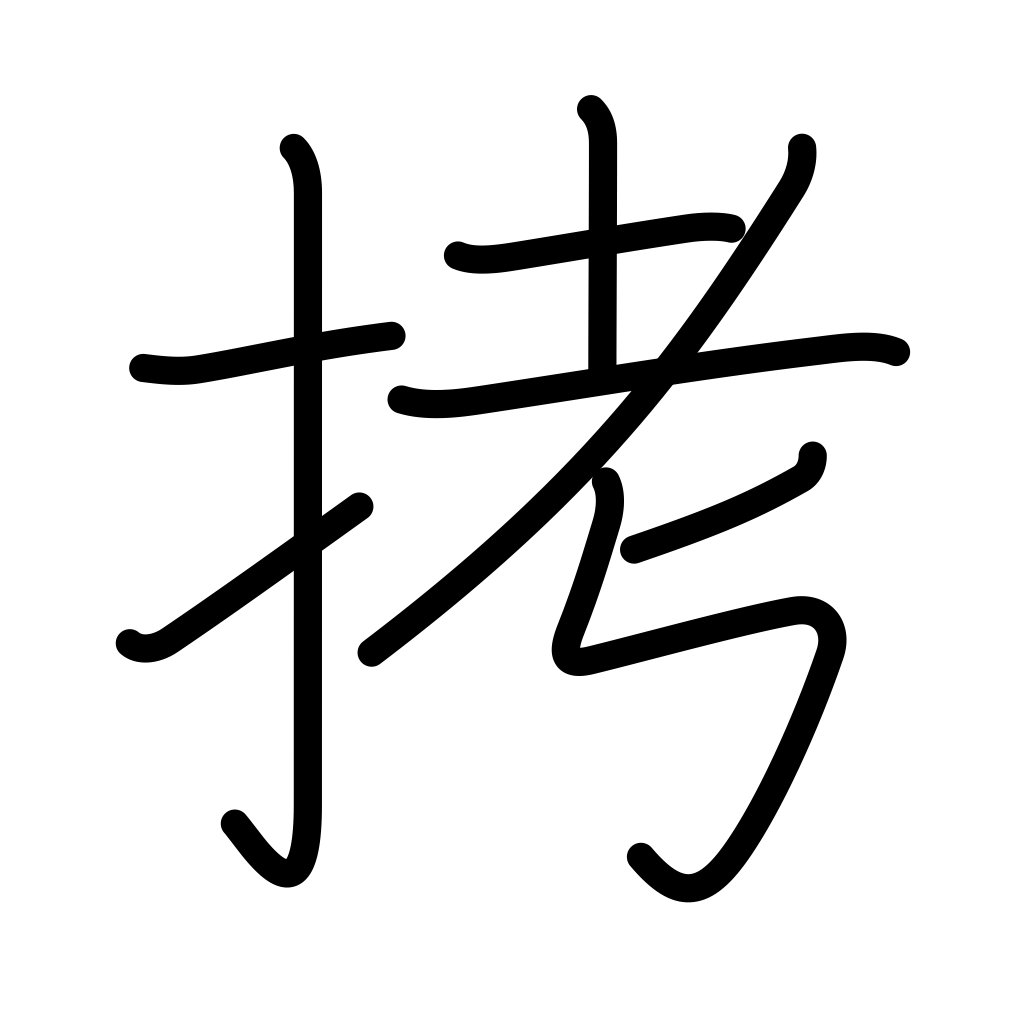
Meaning: torture, beat